Question: Does Spring STS 3.7 on Eclipse (mars) 4.5 support grails integration. In this version of STS dashboard, 'Grails Support' extension not available.

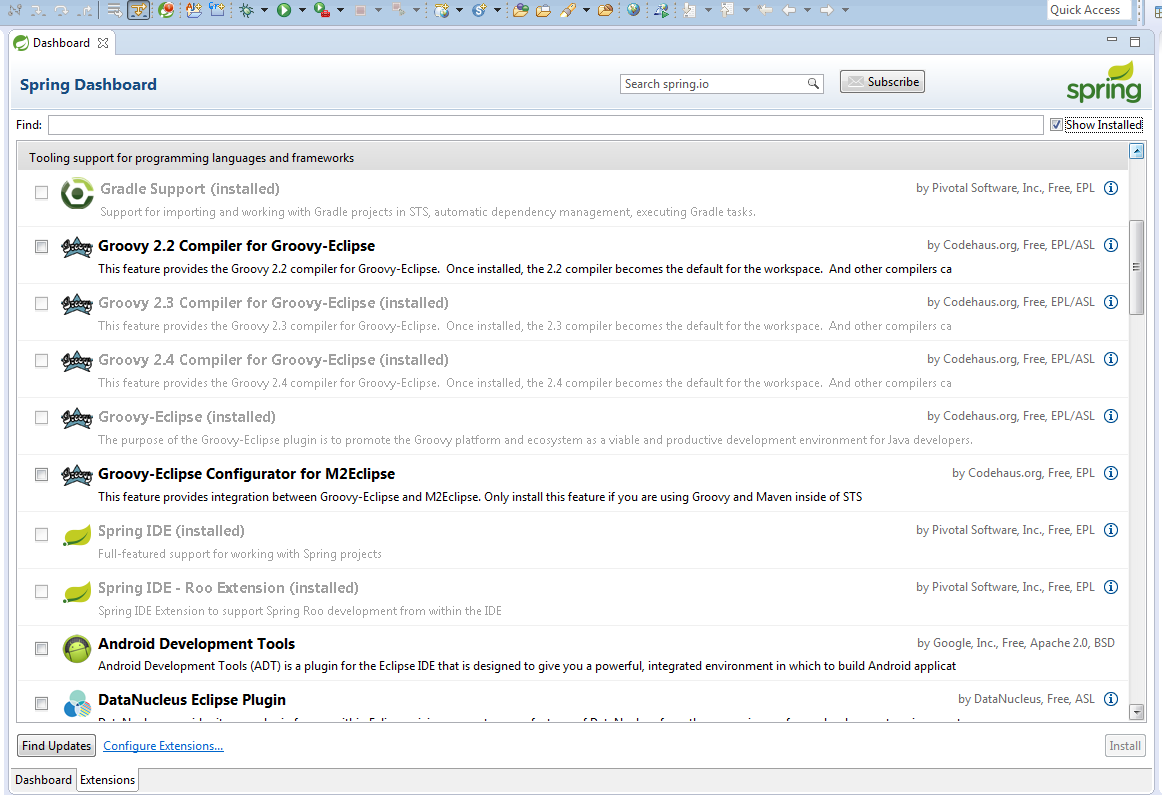
Answer: The Grails IDE extension is no longer supported and doesn't ship with new versions of the Spring Tool Suite anymore (as mentioned in the n&n documentation). However the last version of GGTS (which includes the Grails support) is still available from here: <URL>.
The discontinued development of the GGTS distribution (including Groovy-Eclipse and the Grails IDE) is described and discussed here: <URL>